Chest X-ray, PA view. Patient: 65 years old, sex F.
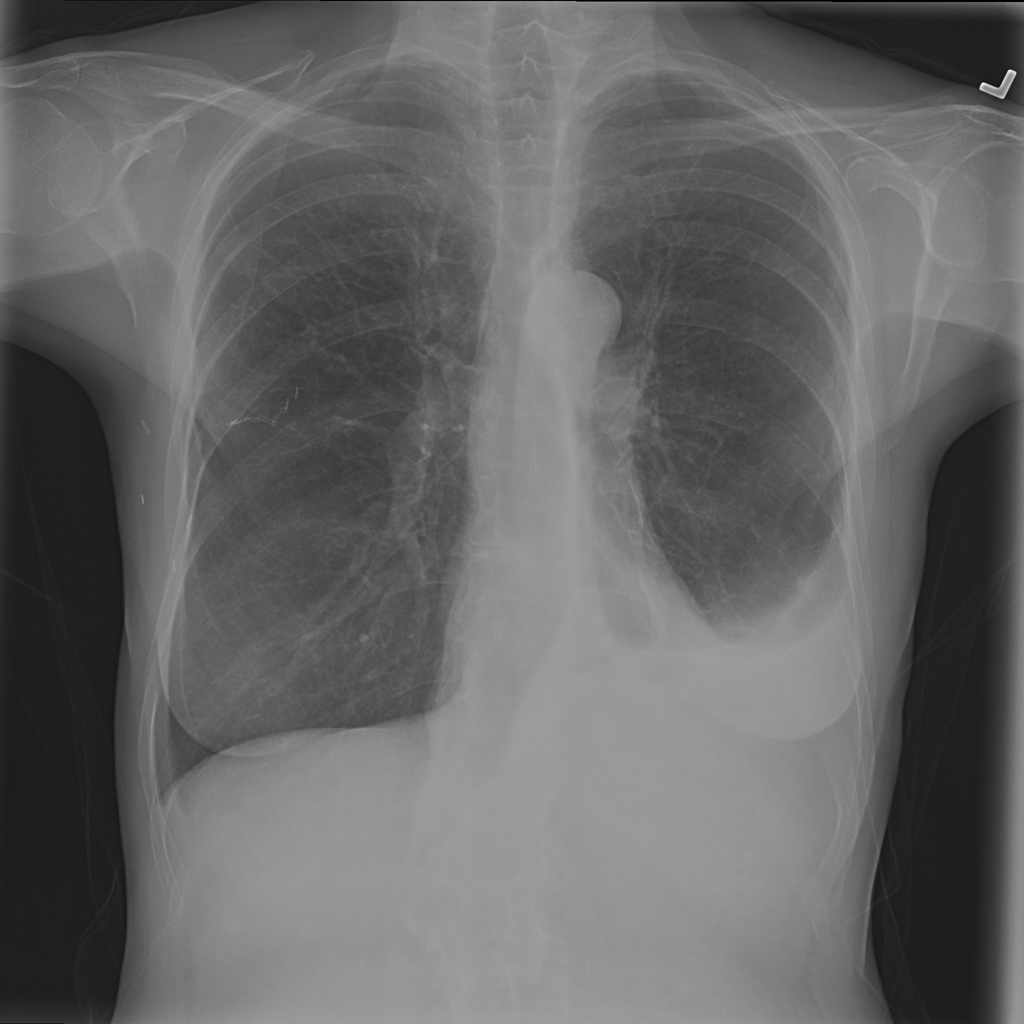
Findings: Effusion